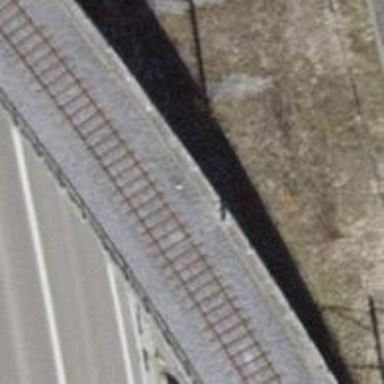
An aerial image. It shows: Bridge carrying single electrified rail track with contact lines. This is spur service line.